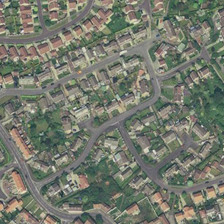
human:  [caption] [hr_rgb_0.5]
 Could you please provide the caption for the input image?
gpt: many buildings and green trees are in a dense residential area .

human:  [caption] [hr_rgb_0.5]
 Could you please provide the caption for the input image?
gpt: many buildings and green trees are in a dense residential area .

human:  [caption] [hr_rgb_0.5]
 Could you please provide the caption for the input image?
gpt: many buildings and green trees are in a dense residential area .

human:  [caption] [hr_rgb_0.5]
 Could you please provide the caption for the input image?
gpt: many buildings and green trees are in a dense residential area .

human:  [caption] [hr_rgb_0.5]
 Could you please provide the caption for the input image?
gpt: many buildings and green trees are in a dense residential area .